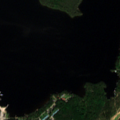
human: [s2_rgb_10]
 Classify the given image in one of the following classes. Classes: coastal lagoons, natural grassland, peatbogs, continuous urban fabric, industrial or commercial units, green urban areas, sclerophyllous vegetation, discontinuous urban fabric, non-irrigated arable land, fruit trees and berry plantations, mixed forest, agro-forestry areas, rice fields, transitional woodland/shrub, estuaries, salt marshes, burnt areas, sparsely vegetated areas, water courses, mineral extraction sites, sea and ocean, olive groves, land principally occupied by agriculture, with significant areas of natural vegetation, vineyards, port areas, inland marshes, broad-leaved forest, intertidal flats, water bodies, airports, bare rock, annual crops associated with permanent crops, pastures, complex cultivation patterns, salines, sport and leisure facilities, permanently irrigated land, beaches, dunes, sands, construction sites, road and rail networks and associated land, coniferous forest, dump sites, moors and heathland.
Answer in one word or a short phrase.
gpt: discontinuous urban fabric, mineral extraction sites, coniferous forest, mixed forest, water bodies